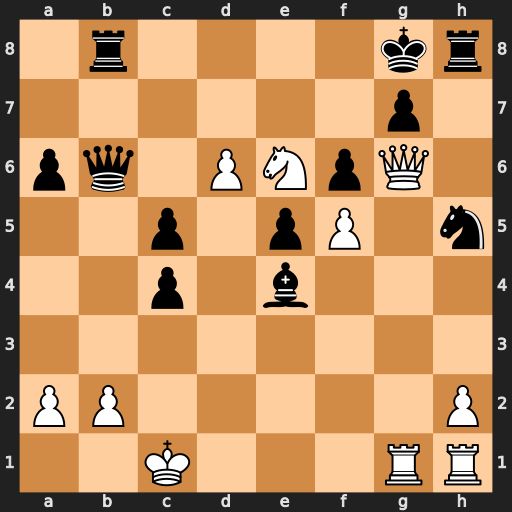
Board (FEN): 1r4kr/6p1/pq1PNpQ1/2p1pP1n/2p1b3/8/PP5P/2K3RR
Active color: w
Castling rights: -
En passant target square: -
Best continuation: Qxg7+ Nxg7 Rxg7#